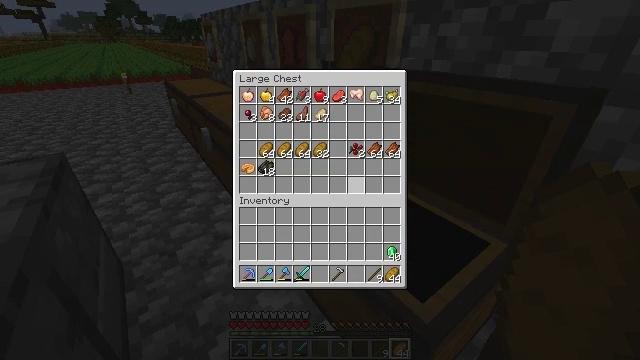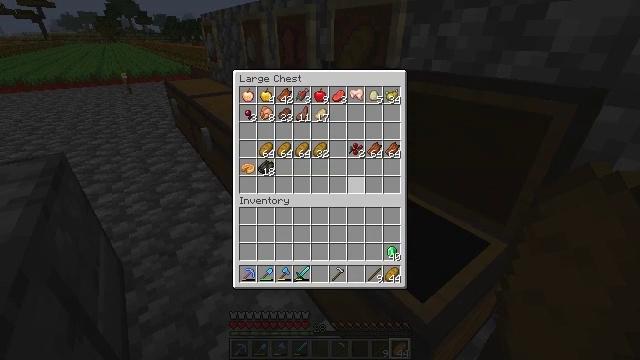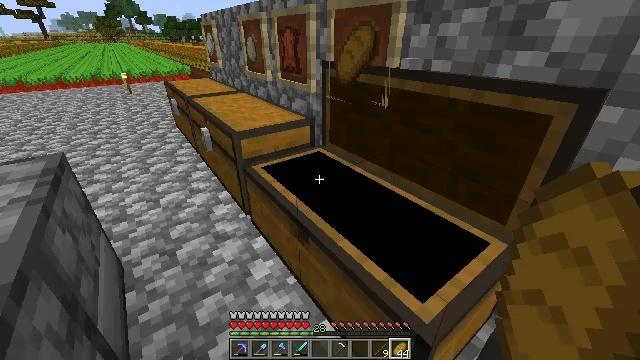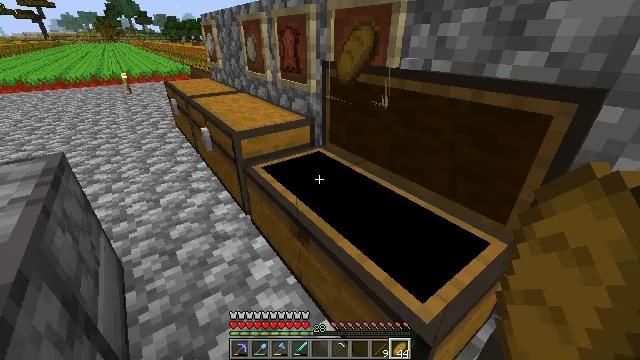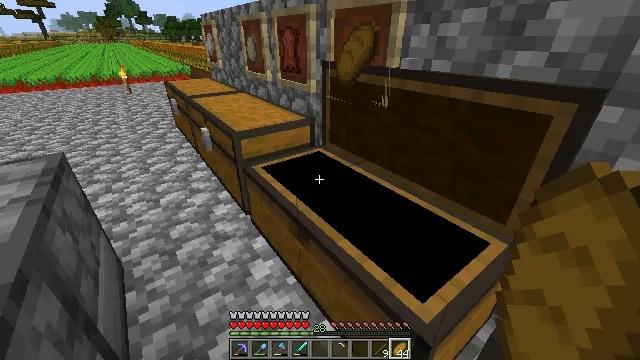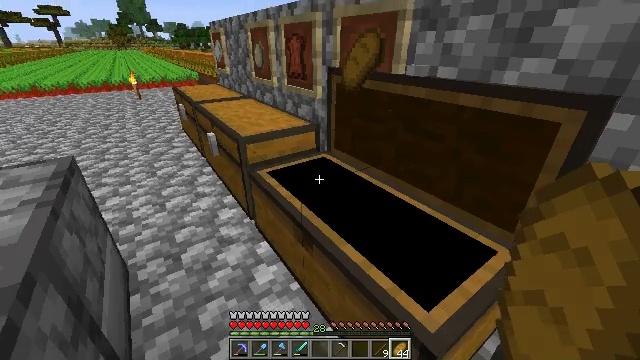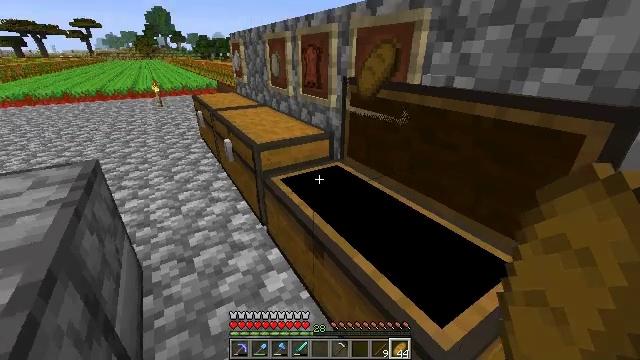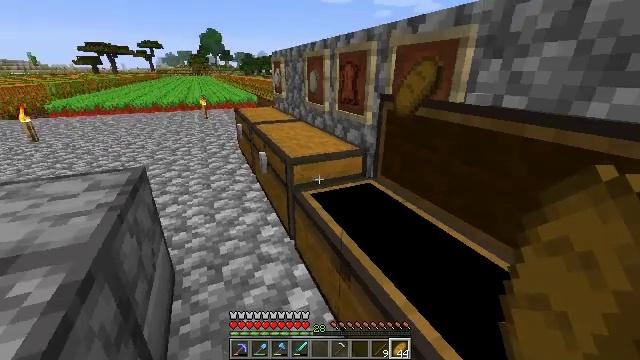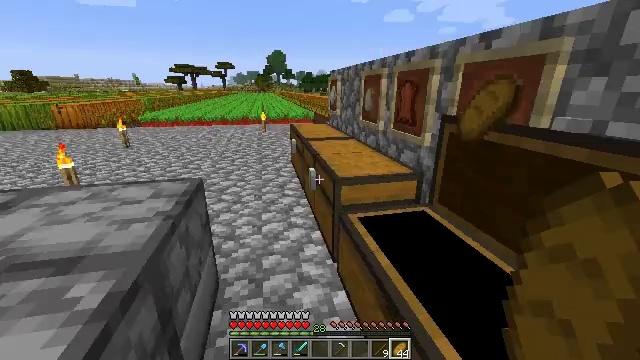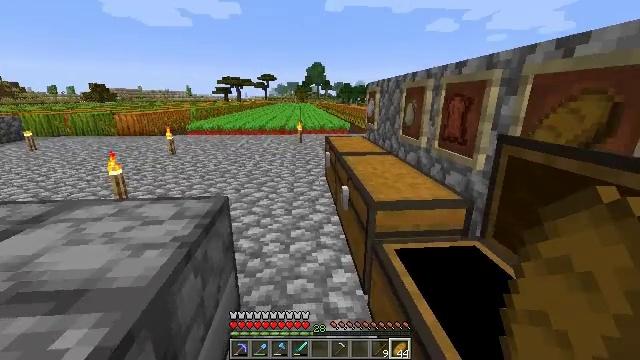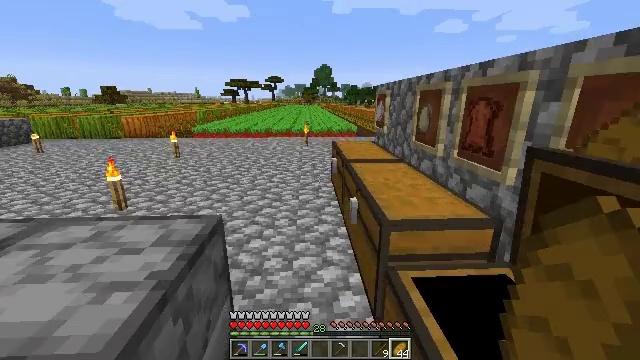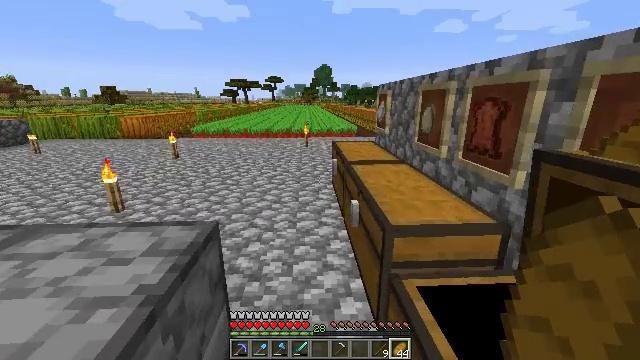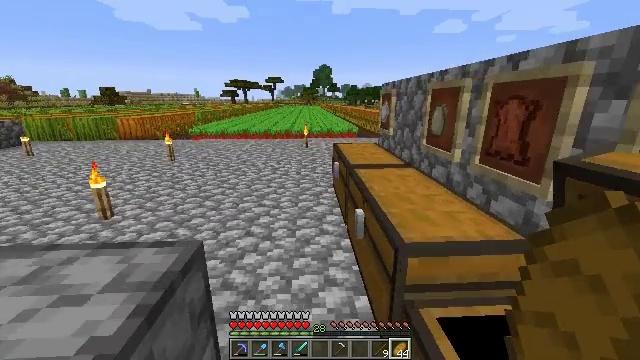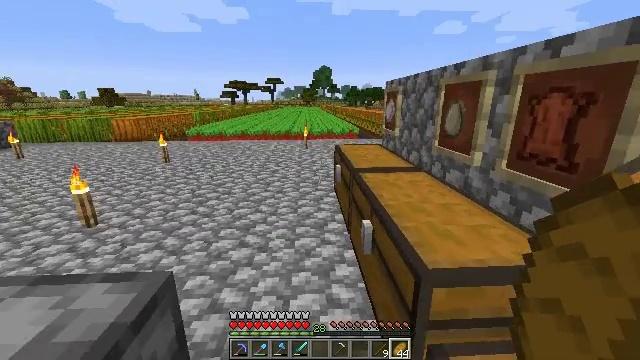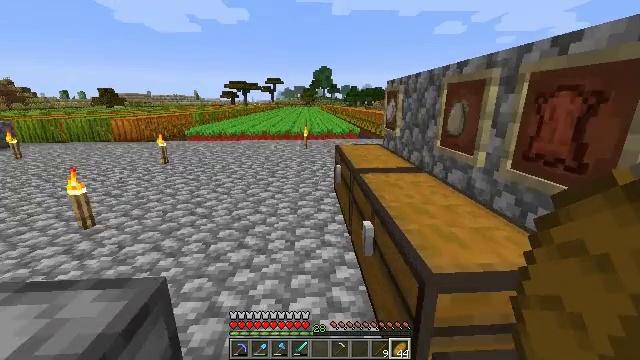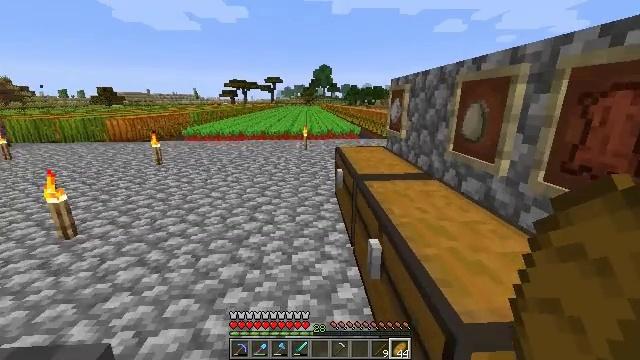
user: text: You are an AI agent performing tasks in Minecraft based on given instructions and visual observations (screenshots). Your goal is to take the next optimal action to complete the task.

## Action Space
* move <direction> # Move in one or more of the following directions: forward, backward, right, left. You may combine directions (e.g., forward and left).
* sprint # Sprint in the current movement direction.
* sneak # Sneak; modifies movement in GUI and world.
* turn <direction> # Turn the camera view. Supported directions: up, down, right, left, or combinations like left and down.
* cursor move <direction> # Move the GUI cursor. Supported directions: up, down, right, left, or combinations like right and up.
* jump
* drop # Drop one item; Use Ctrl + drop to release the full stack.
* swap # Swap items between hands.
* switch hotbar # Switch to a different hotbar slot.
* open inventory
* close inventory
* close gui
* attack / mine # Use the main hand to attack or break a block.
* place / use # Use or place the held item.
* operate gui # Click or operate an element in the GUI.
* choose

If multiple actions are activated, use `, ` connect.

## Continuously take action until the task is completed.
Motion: motion action
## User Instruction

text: Mine beetroots from the garden.
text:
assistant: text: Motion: no_op
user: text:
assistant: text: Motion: no_op
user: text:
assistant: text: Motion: no_op
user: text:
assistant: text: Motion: close gui
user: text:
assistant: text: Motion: no_op
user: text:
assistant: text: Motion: turn left and up
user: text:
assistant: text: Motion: turn left and up
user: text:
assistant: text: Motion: move forward, turn left and up
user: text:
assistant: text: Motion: move forward, turn left and up
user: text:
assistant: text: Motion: move forward, turn left and up
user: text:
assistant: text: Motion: move forward, turn left
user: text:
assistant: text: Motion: move forward
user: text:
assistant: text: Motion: move forward
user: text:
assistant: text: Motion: move forward
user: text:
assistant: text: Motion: move forward
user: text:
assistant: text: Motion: move forward
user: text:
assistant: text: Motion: move forward
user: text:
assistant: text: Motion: move forward
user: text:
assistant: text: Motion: move forward
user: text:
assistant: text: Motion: move forward
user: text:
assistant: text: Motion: move forward
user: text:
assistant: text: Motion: move forward
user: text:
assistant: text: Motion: move forward
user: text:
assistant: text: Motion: move forward
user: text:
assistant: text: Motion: move forward
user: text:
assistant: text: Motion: move forward
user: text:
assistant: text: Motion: move forward
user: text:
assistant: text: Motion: move forward
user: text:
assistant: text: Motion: move forward
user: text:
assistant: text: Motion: move forward